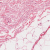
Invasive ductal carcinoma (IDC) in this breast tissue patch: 0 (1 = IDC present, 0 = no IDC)